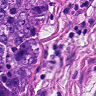
Metastatic tissue present: yes